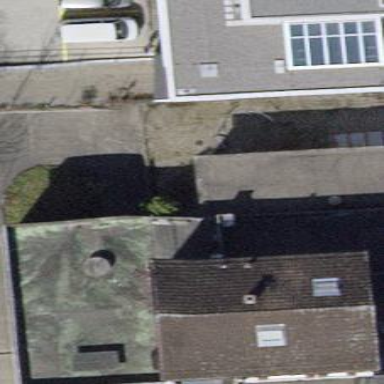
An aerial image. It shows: Industrial building with flat roof.